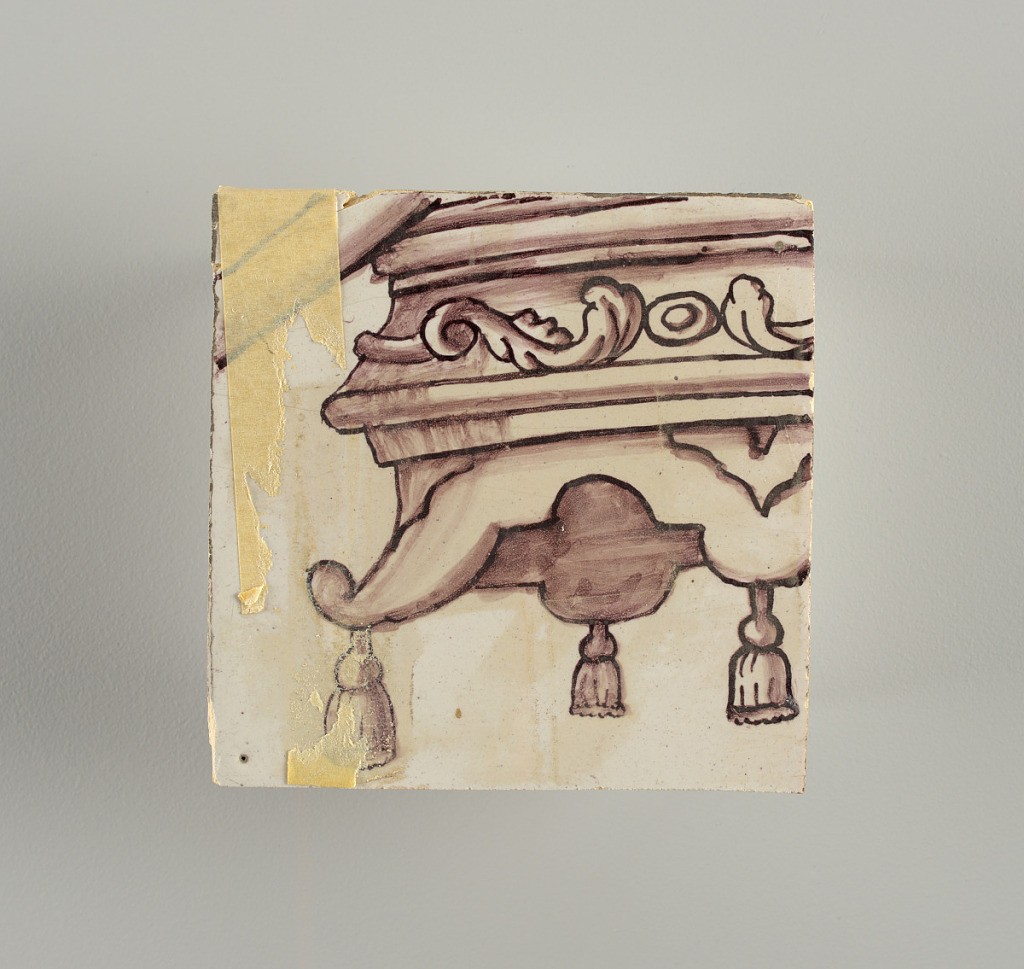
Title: Wall facing
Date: ca. 1725
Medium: tin-glazed earthenware, underglaze
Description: Two vertical rectangles, twenty-three tiles high.  A) Nine tiles wide at top; seven tiles wide at bottom.  B) Ten and one-half tiles wide.

Arabesque design of foliage.  A) with centered figure of Justice under a canopy.  B) with centered urn.